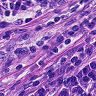
Metastatic tissue present: yes